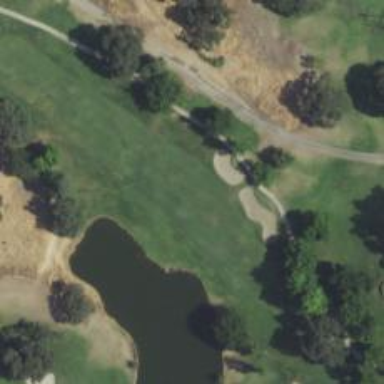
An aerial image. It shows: View of golf hole.